Question: I am creating a Mac application but having difficulty when dragging a window with an image on the view. Basically I can drag the main window but unable to drag the window when clicking and dragging the image view.
I can enable dragging on the main window with "" seems to work but unable to get this working when dragging the image view on the window.

Any help would be greatly appreciated.
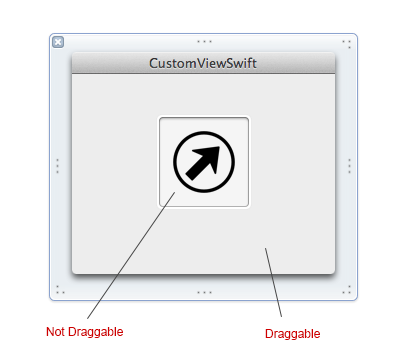
Answer: The trick is to subclass your 'NSImageView' and override the 'mouseDownCanMoveWindow' property:
'''
class MyImageView: NSImageView {
override var mouseDownCanMoveWindow:Bool {
return true
}
}
'''